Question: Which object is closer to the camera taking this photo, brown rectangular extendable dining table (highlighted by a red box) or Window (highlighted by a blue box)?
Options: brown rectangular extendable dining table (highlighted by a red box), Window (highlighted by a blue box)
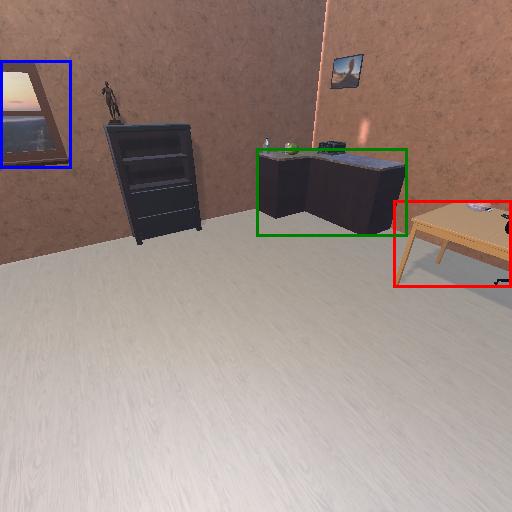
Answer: brown rectangular extendable dining table (highlighted by a red box)